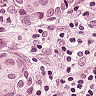
Metastatic tissue present: yes